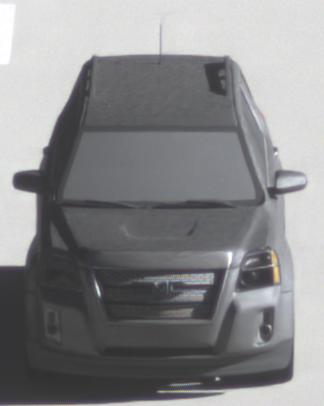
Make: GMC
Model: Terrain
Detailed model: Gen. 1
Model produced from: 2009
Model produced until: 2017
Doors: 5
Color: gray
Road condition: dry road
Daytime: morning or afternoon
Contrast: high contrast